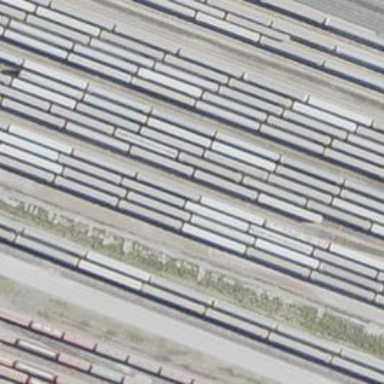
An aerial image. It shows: Railway yard in service.